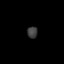
Tissue: lung
Cell type: Endothelial cells
Senescence score: 0.5568
Nuclear area (px): 117
Mean DAPI intensity: 61.795